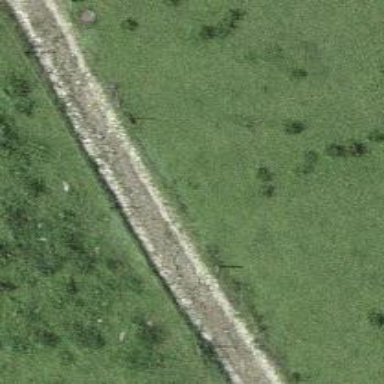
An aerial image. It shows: Track with grade 4 tracktype.